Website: macys
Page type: billing-address
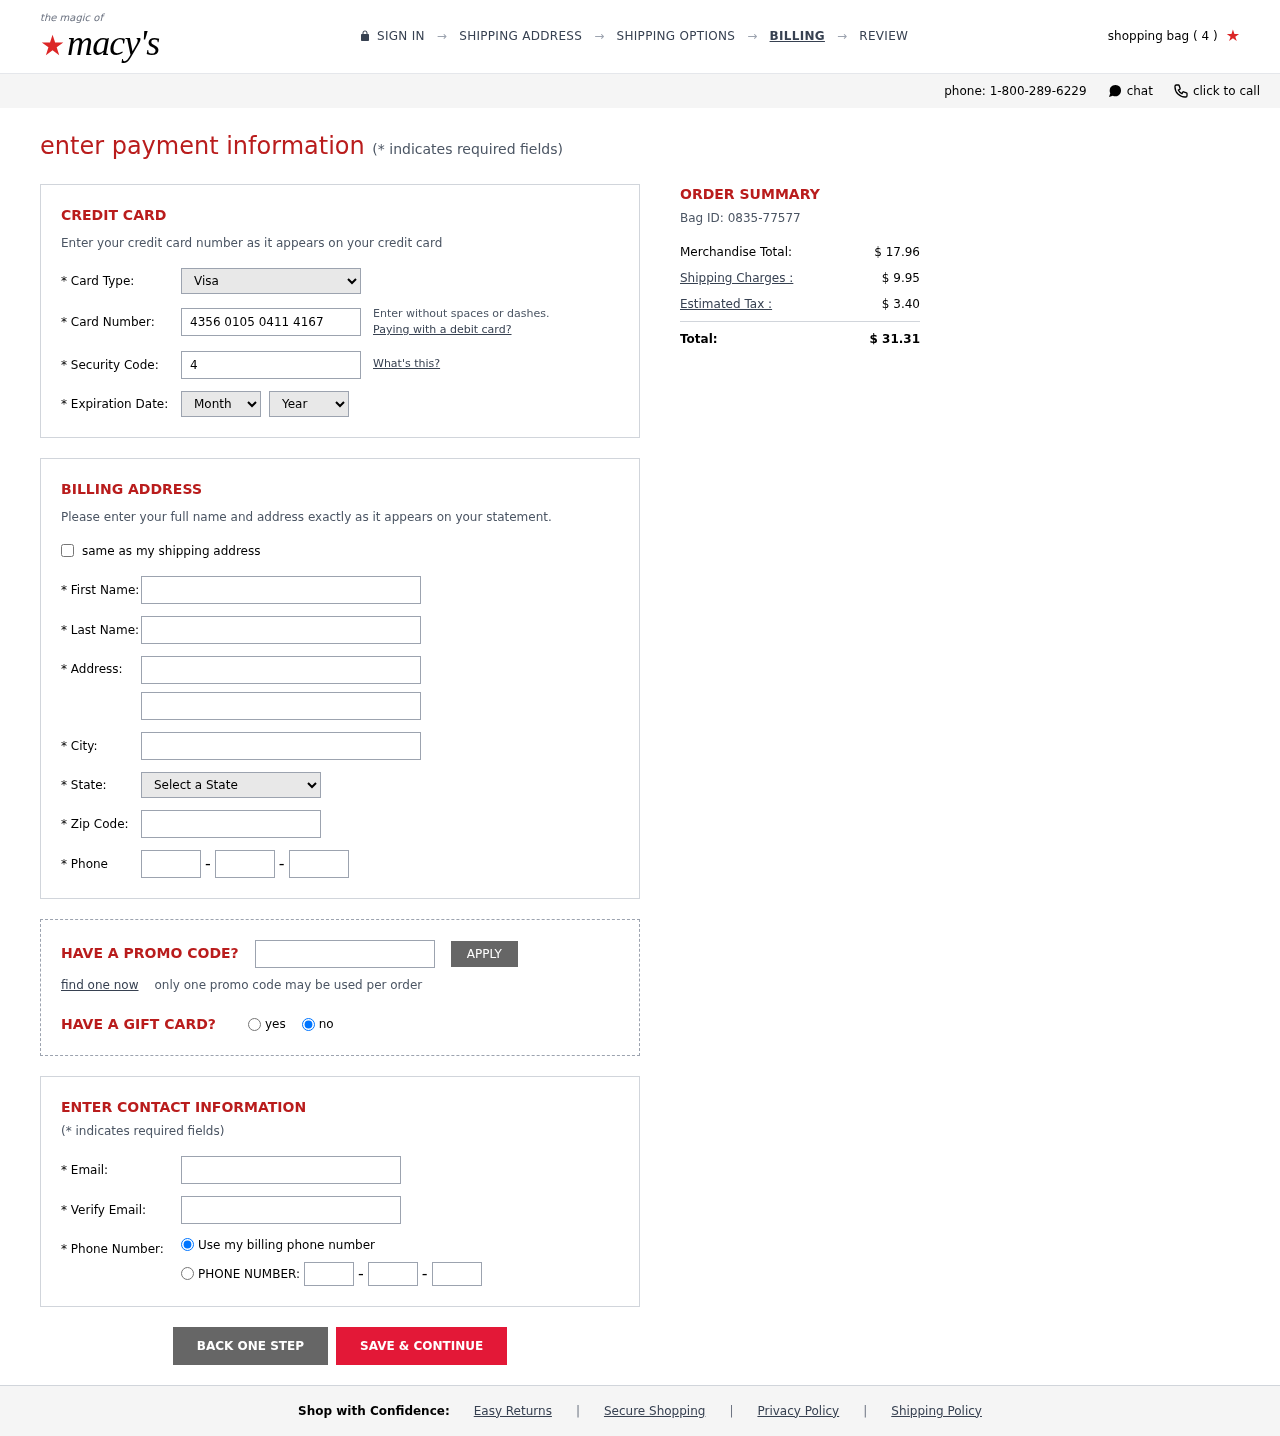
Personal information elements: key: PII_CARD_CVV
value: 452
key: PII_CARD_EXPIRY_MONTH
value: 06
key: PII_CARD_EXPIRY_YEAR
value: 28
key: PII_CARD_NUMBER
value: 4356 0105 0411 4167
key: PII_CARD_TYPE
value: Visa
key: PII_CITY
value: Barryborough
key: PII_EMAIL
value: jessica_johnson@yahoo.com
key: PII_FIRSTNAME
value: Jessica
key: PII_LASTNAME
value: Johnson
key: PII_PHONE_AREA
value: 893
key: PII_PHONE_PREFIX
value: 884
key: PII_PHONE_SUFFIX
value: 7905
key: PII_POSTCODE
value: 36316
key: PII_STATE_ABBR
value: AL
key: PII_STREET
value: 9229 Holly Freeway
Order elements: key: ORDER_NUM_ITEMS
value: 4
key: ORDER_ID
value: Bag ID: 0835-77577
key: ORDER_SUBTOTAL
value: $ 17.96
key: ORDER_SHIPPING_COST
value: $ 9.95
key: ORDER_TAX
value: $ 3.40
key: ORDER_TOTAL
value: $ 31.31